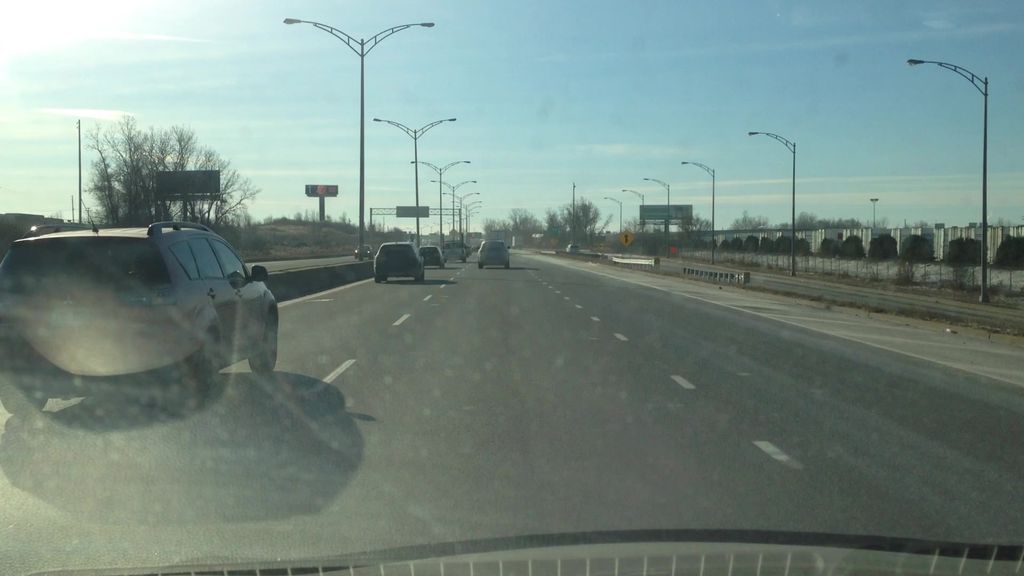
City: montreal